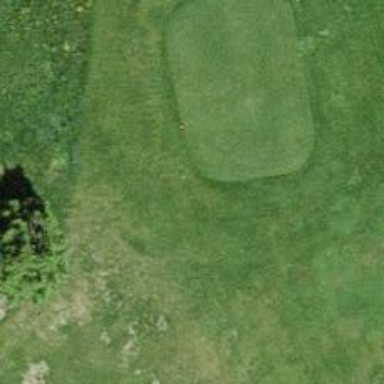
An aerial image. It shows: Golf tee on grassy land.